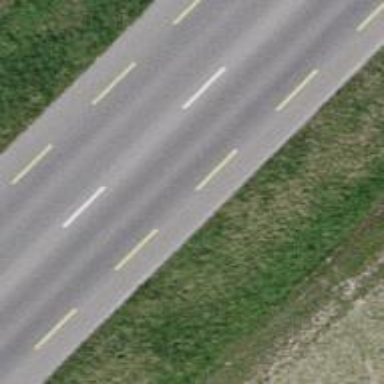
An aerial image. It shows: Primary highway with asphalt surface and designated cycle lane.